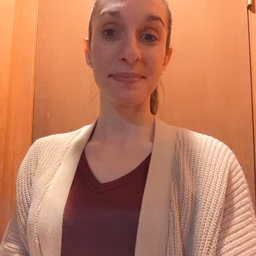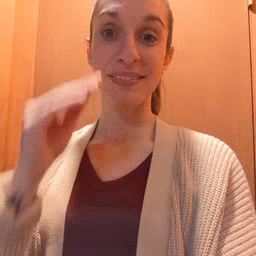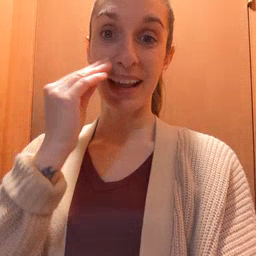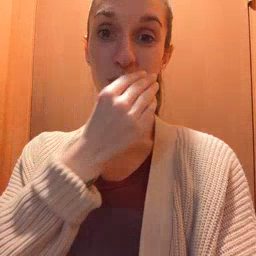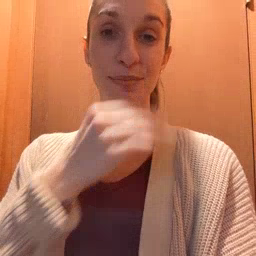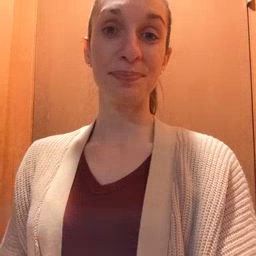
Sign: flower